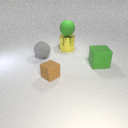
large green rubber cube in front of large gray rubber sphere